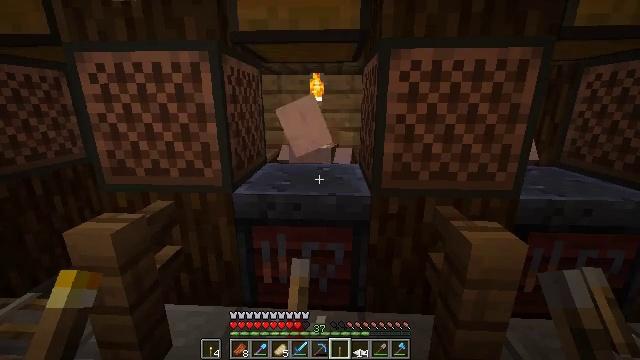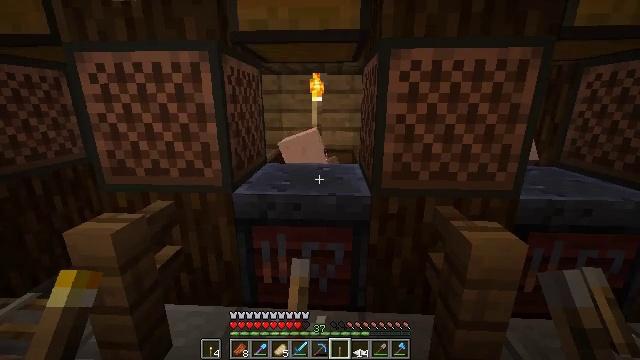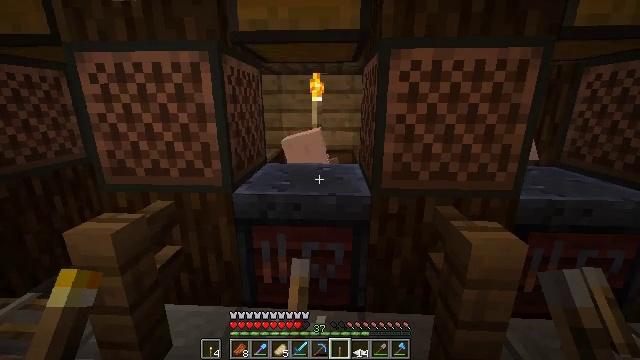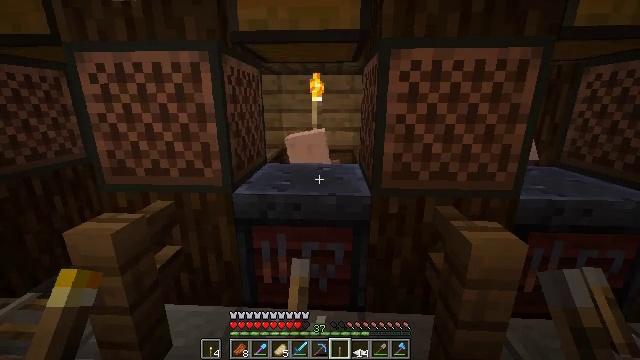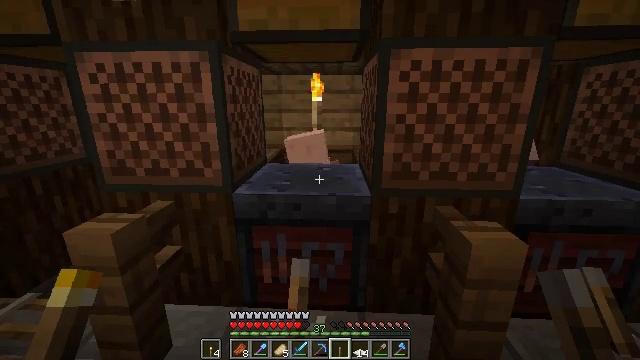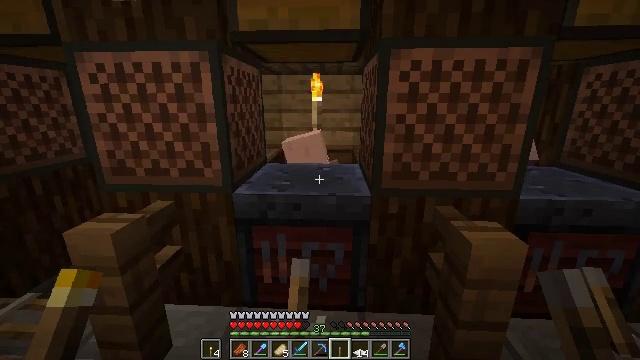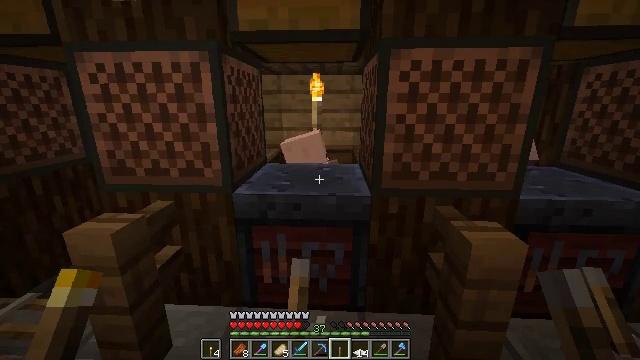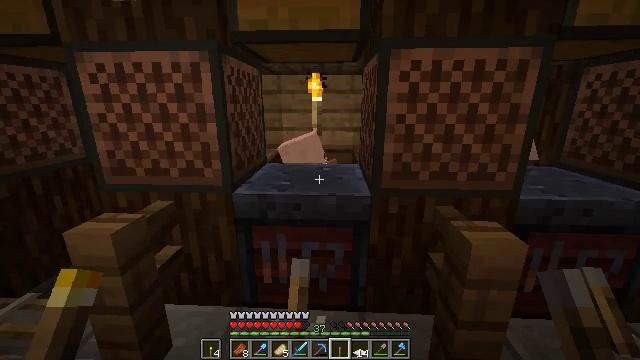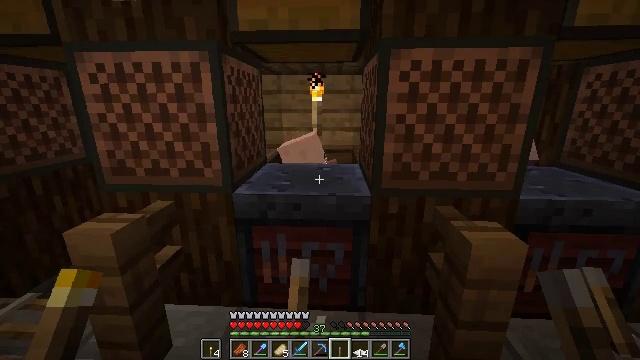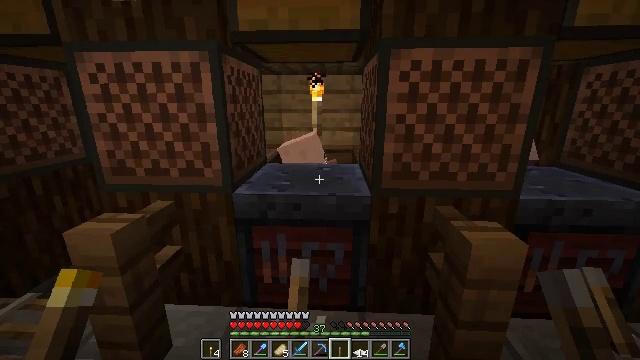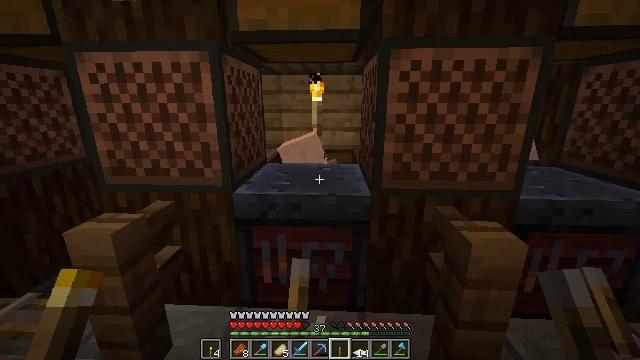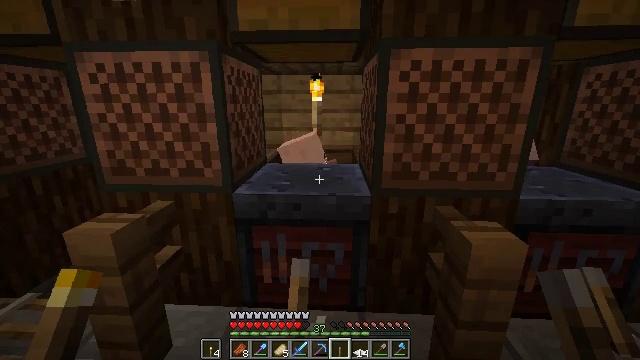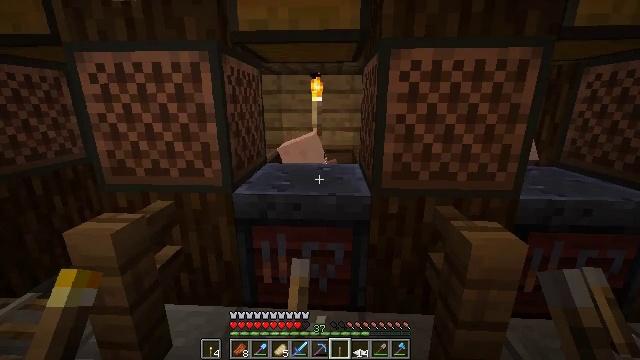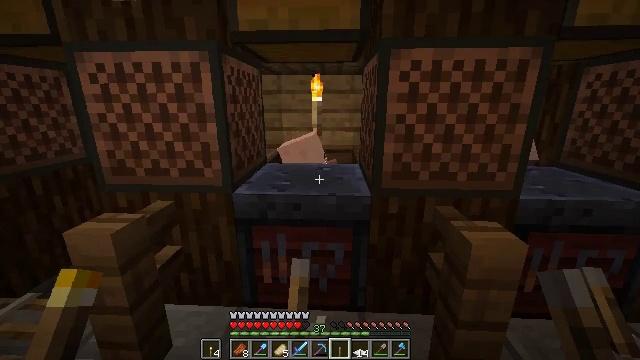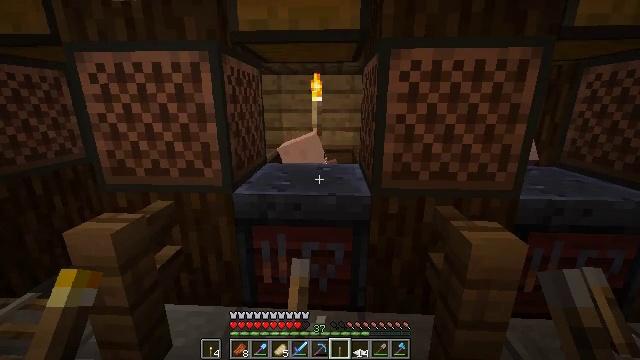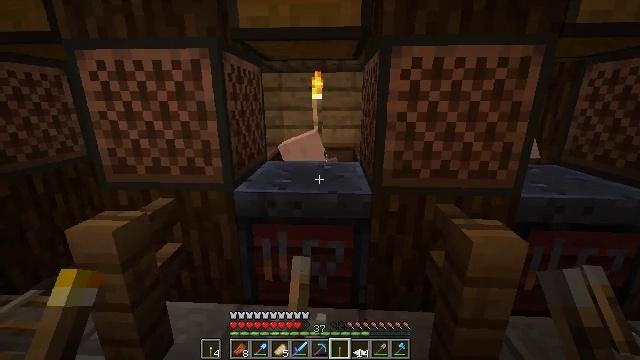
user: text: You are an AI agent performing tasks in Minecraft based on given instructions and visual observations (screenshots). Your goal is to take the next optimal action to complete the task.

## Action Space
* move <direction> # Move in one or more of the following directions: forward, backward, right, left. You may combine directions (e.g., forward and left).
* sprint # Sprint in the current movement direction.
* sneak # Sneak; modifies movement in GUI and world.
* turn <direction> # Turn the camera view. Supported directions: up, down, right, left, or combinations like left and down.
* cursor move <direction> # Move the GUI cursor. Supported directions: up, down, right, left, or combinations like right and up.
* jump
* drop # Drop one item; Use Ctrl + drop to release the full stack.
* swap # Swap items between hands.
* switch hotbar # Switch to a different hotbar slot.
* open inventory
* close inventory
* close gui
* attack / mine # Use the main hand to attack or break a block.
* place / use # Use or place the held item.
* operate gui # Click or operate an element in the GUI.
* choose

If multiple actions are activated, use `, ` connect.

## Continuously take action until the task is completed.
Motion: motion action
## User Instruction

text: Break the smithing table to move it.
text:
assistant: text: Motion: no_op
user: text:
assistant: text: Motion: no_op
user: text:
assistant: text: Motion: no_op
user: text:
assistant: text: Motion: no_op
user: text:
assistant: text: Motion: no_op
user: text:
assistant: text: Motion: no_op
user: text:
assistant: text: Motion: no_op
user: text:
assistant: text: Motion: no_op
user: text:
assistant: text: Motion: no_op
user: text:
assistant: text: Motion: no_op
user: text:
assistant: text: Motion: no_op
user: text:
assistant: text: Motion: no_op
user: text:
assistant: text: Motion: no_op
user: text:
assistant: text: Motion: no_op
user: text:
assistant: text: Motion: no_op
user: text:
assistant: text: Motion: turn down
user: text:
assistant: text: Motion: turn down
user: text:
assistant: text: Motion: turn down
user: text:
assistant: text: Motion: no_op
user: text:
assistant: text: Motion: no_op
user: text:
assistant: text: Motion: no_op
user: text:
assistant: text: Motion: no_op
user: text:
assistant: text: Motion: no_op
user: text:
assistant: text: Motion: turn left
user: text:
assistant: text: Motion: turn left and down
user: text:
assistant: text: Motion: turn left and down
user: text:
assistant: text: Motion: use / place
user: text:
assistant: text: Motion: use / place
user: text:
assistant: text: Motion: use / place
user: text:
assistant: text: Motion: no_op